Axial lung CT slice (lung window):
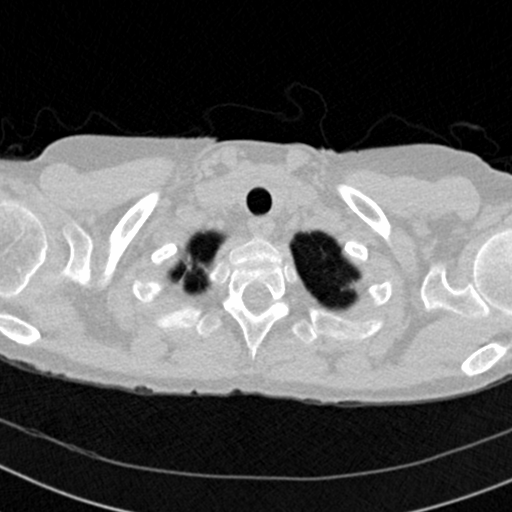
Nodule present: no